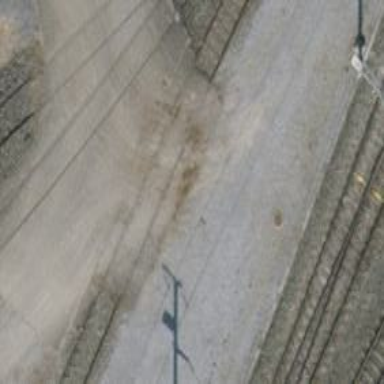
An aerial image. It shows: Single railway siding track.